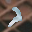
Label: 7